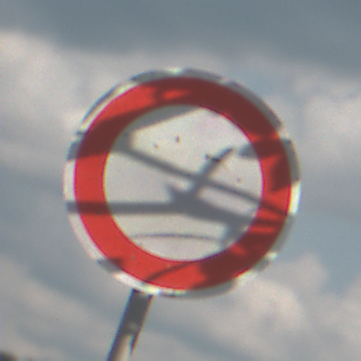
Verkehrszeichen: VerbotFahrzeugeAllerArt
Umgebung: Outdoor, Nature
Tageszeit: MorningAfternoon
Wetter: PartlyCloudy
Licht: Natural
Jahreszeit: NotSpecified
Kontrast: LowContrast